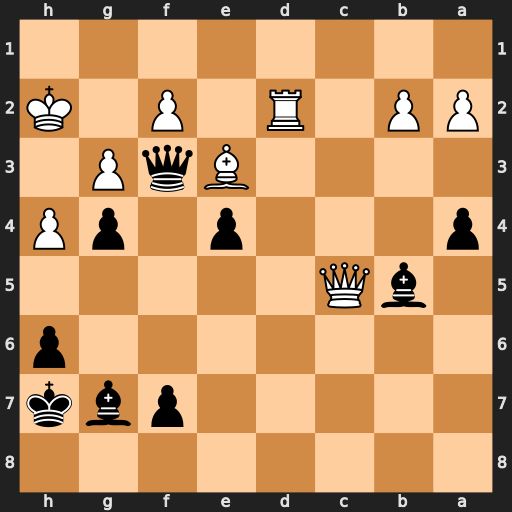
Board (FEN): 8/5pbk/7p/1bQ5/p3p1pP/4BqP1/PP1R1P1K/8
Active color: b
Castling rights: -
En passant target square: -
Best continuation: Bf1 Qf5+ Qxf5